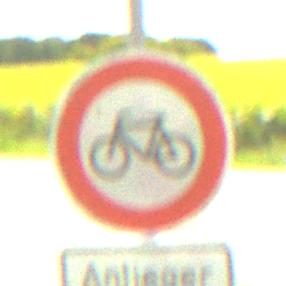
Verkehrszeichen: VerbotRadverkehr
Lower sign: PersonengruppenFrei1
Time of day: Midday
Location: Outdoor (RoadRail)
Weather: PartlyCloudy
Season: NotSpecified
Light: Natural